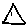
Label: triangle